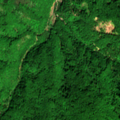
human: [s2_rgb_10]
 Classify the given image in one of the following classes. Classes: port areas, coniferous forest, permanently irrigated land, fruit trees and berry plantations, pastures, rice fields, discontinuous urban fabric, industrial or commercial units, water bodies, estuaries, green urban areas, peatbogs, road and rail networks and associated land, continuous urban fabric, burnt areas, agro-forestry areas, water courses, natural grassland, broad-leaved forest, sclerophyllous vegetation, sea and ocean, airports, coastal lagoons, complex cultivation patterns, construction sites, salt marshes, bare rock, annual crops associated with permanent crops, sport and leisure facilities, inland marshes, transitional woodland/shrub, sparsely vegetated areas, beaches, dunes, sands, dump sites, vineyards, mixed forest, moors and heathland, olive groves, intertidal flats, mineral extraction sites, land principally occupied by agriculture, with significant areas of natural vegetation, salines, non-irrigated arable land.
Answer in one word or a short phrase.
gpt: broad-leaved forest